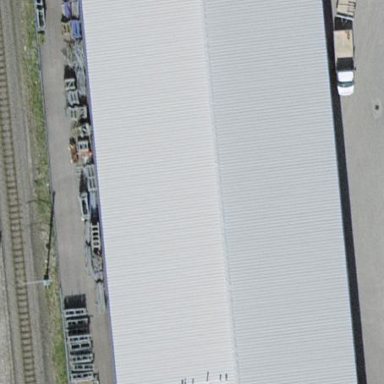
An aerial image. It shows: Industrial building.